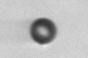
Label: bead